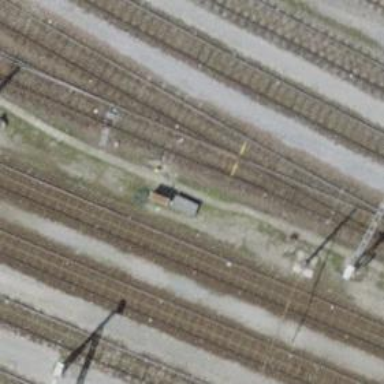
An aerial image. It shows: Single-track railway siding with electrified contact lines. The voltage of the lines is 3000 and 15000.